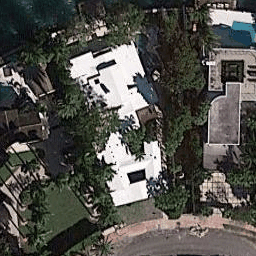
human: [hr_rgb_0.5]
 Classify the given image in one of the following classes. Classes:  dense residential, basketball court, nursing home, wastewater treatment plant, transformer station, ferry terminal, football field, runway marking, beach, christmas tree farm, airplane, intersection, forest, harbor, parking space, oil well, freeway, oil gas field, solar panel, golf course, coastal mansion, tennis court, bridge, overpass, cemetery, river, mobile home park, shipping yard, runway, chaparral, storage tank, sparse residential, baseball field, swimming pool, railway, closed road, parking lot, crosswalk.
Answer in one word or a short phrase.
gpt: coastal mansion